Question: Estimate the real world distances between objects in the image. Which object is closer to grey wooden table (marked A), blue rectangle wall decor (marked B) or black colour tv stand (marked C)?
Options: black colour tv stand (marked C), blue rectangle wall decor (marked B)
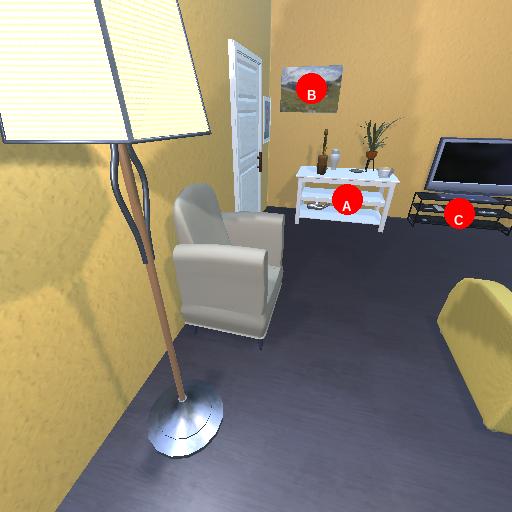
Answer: black colour tv stand (marked C)